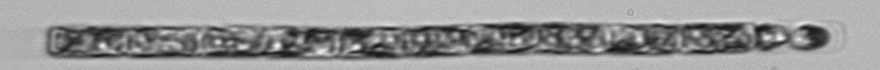
Label: Guinardia_delicatula_TAG_internal_parasite